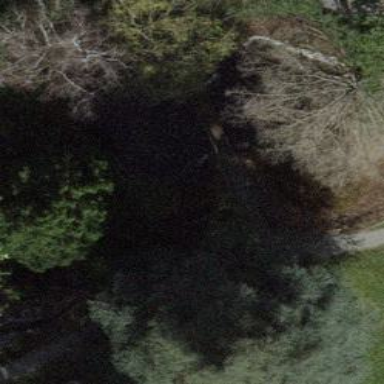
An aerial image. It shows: Unpaved path.